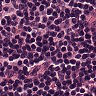
Metastatic tissue present: no